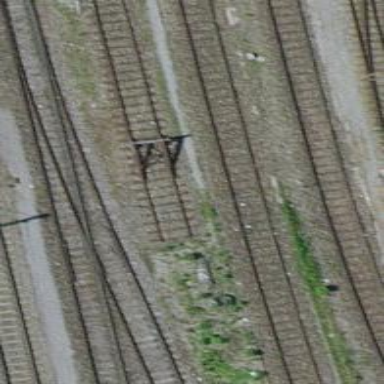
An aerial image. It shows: Railway buffer stop.